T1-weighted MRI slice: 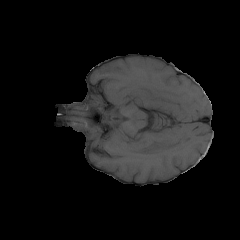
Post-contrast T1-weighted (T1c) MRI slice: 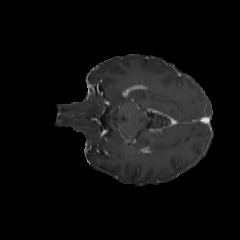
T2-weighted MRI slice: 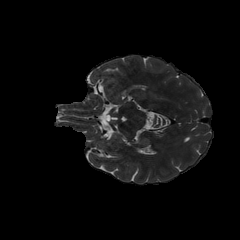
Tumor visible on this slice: no